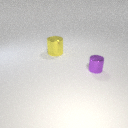
large yellow metal cylinder behind small purple metal cylinder